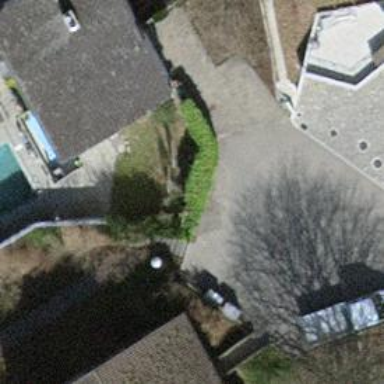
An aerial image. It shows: Set of concrete steps.